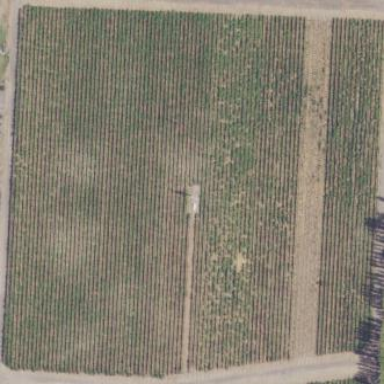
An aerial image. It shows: Vineyard where grapes are grown.